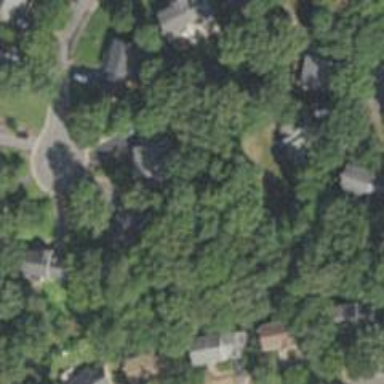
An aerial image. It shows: Driveway.